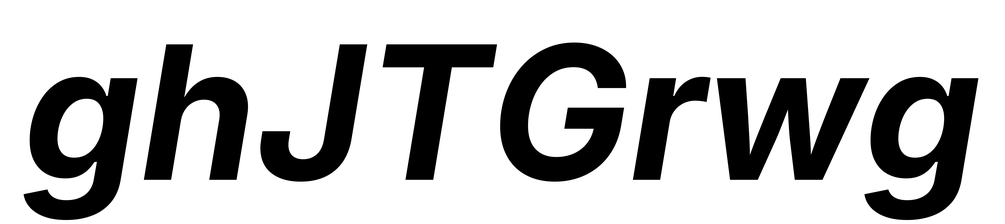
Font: Inter-Italic_Bold_Italic